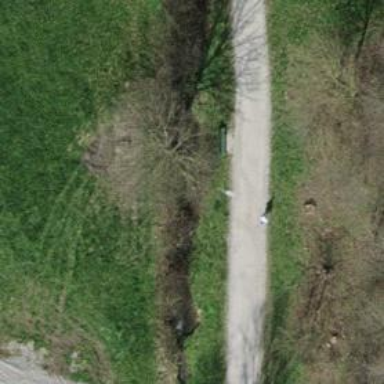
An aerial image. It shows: Bench.